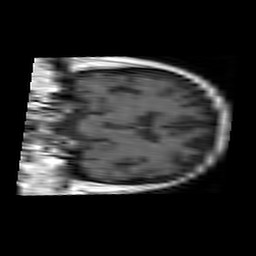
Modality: T1w
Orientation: coronal
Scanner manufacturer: philips
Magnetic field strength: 1.5 T
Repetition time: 0.7047 s
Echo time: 0.015 s